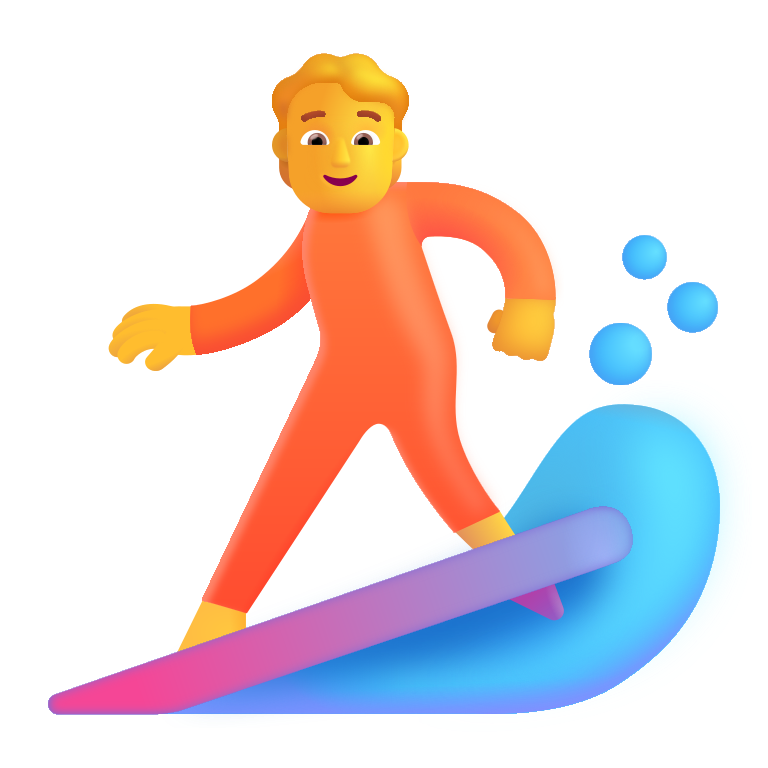
person surfing color default